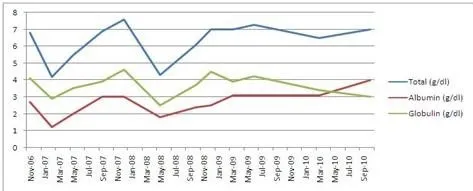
Serum protein timeline depicting rise of serum albumin following treatment with steroids commenced in March 2010.
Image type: chart (chart)